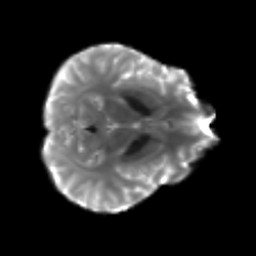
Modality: T2w
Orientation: axial
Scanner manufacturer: siemens
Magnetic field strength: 3 T
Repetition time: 3.6 s
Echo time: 0.092 s